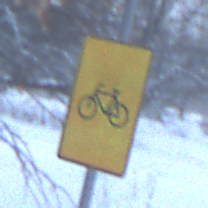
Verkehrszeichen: RadverkehrOhnePfeilsymbol
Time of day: Midday
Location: Outdoor (Nature)
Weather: Overcast
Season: Winter
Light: Natural